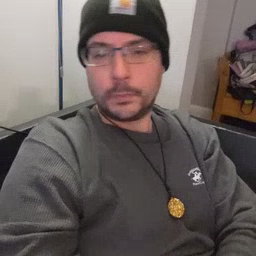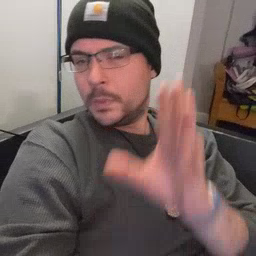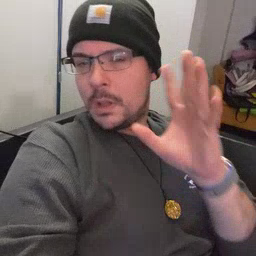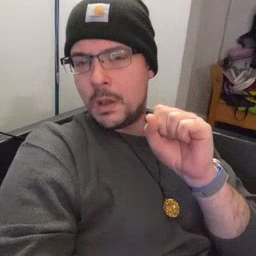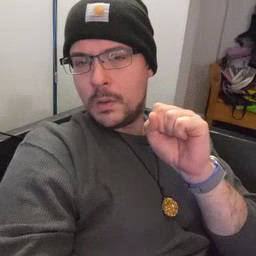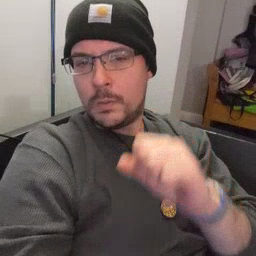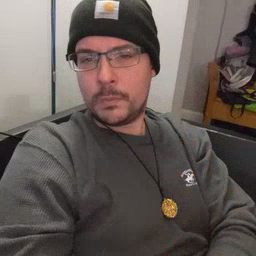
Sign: loud